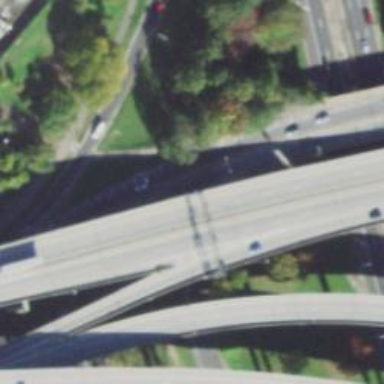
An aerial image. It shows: Bridge over motorway_link.